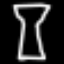
Label: hourglass